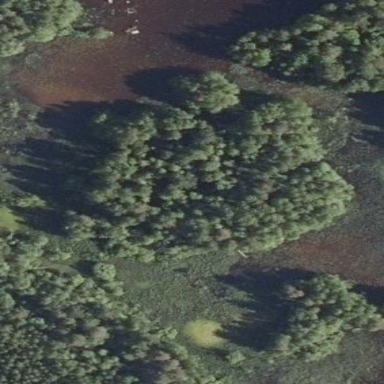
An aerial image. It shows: Islet covered with woodland.